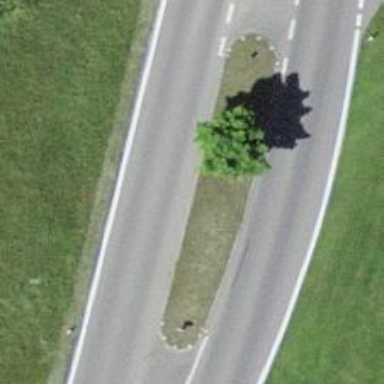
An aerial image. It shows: Traffic calming island.